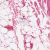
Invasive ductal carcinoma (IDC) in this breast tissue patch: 0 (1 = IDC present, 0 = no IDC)